Aerial crown-view tile of a tropical tree (Barro Colorado Island, Panama), acquired 20250715:
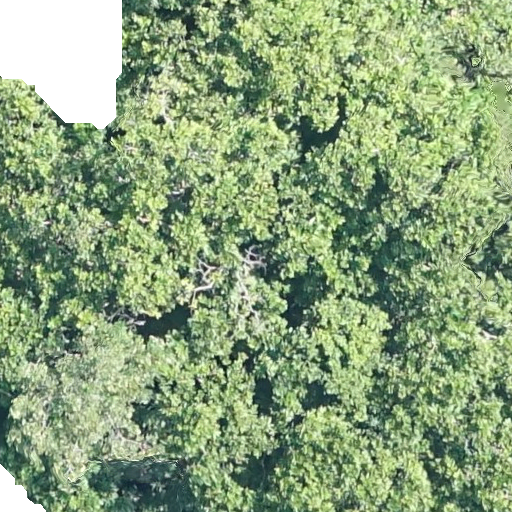
Species: Anacardium excelsum
GBIF accepted scientific name: Anacardium excelsum
Crown area: 652.16 m²